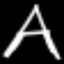
Label: The Eiffel Tower